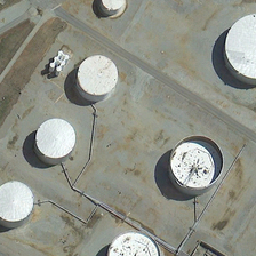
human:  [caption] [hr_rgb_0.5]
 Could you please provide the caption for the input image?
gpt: There are some cylindrical water tanks on the concrete floor beside the road.

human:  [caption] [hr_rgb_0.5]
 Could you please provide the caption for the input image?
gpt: several tanks are situated in this area linked with pipes .

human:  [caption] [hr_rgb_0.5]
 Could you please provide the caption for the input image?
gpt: two of the seven columnar tanks are without lids .

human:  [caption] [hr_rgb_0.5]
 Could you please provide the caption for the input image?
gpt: There are several cylindrical water tanks on the concrete floor beside the road.

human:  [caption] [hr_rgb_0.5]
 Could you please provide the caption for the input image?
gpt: There are some cylindrical tanks on the concrete floor beside S Road.